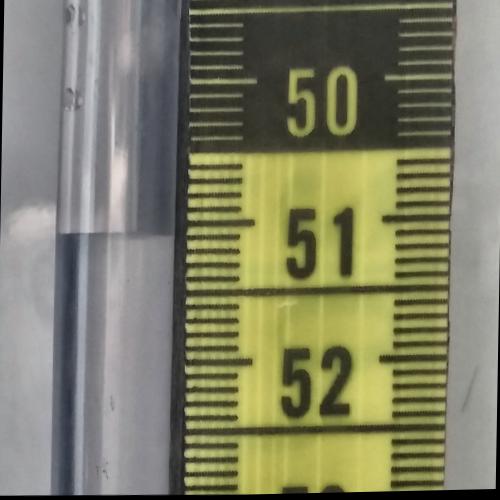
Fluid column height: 51.1 cm